Aerial crown-view tile of a tropical tree (Barro Colorado Island, Panama), acquired 20250217:
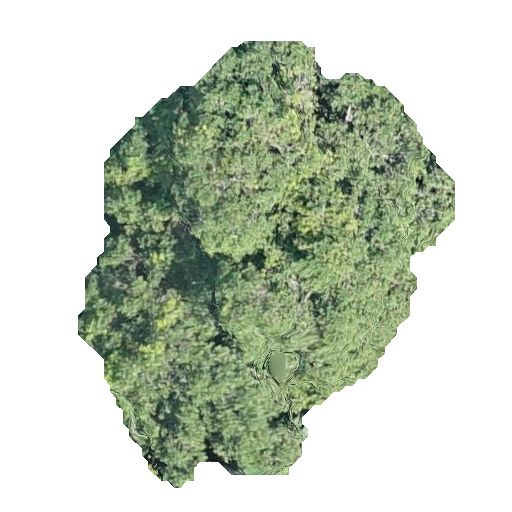
Species: Calophyllum longifolium
GBIF accepted scientific name: Calophyllum longifolium
Crown area: 164.796 m²